Question: I have a xml code:
'''
<Paragraph>Download it directly to the <Hyperlink NavigateUri="http://itunes.apple.com/fi/app/goalapp/id502461189?ls=1&mt=8">iTunes Store</Hyperlink> or <Hyperlink NavigateUri="https://market.android.com/details?id=com.strikersoft.meramal.se">Android Market</Hyperlink>. The application is launched for Swedish app store.</Paragraph>
'''
richTextBox.Xaml = xml;
But in this case I have an error, so how correctly set xaml to RichTextBox in Windows Phone?

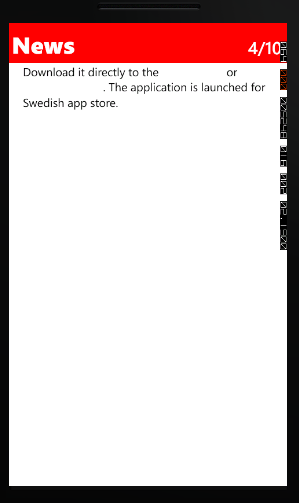
Answer: Basic Usage or the RichTextBox based on the code posted:
'''
<RichTextBox
Width="400" Height="400"
Background="Transparent"
BorderBrush="White"
BorderThickness="3">
<Paragraph>Download it directly to the
<Hyperlink NavigateUri="http://itunes.apple.com/fi/app/goalapp/id502461189?ls=1&amp;mt=8" TargetName="_blank">iTunes Store</Hyperlink>
or <Hyperlink NavigateUri="https://market.android.com/details?id=com.strikersoft.meramal.se" TargetName="_blank">Android Market</Hyperlink>.
The application is launched for Swedish app store.
</Paragraph>
</RichTextBox>
'''
: when creating URL's, the URL must be encoded, i.e., when using ampersands (&) in a URL, they should be created as '&amp;' and the 'NavigateUri' needs the 'TargetName="_blank"' attribute added to open in the browser.
When setting the 'XAML' property in code, the xml namespace needs to be included in the xml. Wrap the entire xml block (and be sure to encode the URL as noted above) in a 'Section' node:
'''
<Section
xmlns="http://schemas.microsoft.com/winfx/2006/xaml/presentation">
<Paragraph>
Download it directly to the
<Hyperlink NavigateUri="http://itunes.apple.com/fi/app/goalapp/id502461189?ls=1&amp;mt=8" TargetName="_blank">iTunes Store</Hyperlink>
or <Hyperlink NavigateUri="https://market.android.com/details?id=com.strikersoft.meramal.se" TargetName="_blank">Android Market</Hyperlink>.
The application is launched for Swedish app store.
</Paragraph>
</Section>
'''
In the code behind, make sure the XML is a string, i.e.,:
'''
var xml = XDocument.Load("MyDoc.xml");
richTextBox.Xaml = xml.ToString();
'''